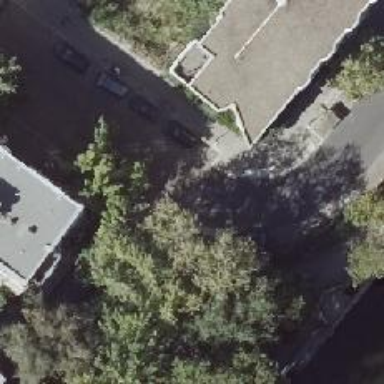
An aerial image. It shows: Residential road with separate sidewalks. There is parallel parking on the left side and diagonal parking on the right side of the street.